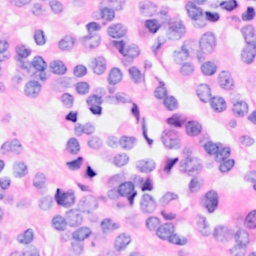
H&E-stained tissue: Breast